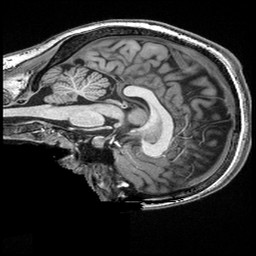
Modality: T1w
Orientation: sagittal
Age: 24
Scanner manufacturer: siemens
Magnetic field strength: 3 T
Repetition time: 2.5 s
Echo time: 0.00343 s